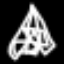
Label: The Eiffel Tower